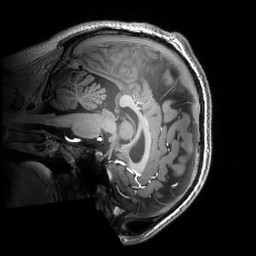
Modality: T1w
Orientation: sagittal
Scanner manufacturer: philips
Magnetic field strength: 7 T
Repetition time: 0.008 s
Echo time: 0.001974 s